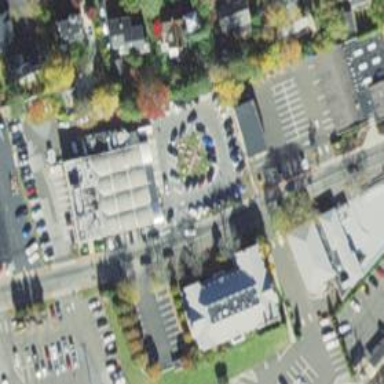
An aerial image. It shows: Supermarket.